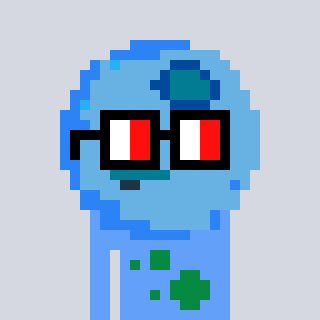
a pixel art character with square glasses with black frames and red eyes, a blueberry-shaped head and a blue-colored body on a cool background